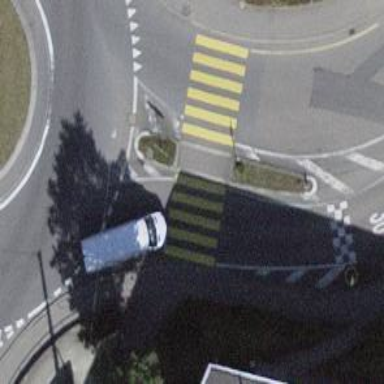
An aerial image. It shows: Kerb serving as barrier.